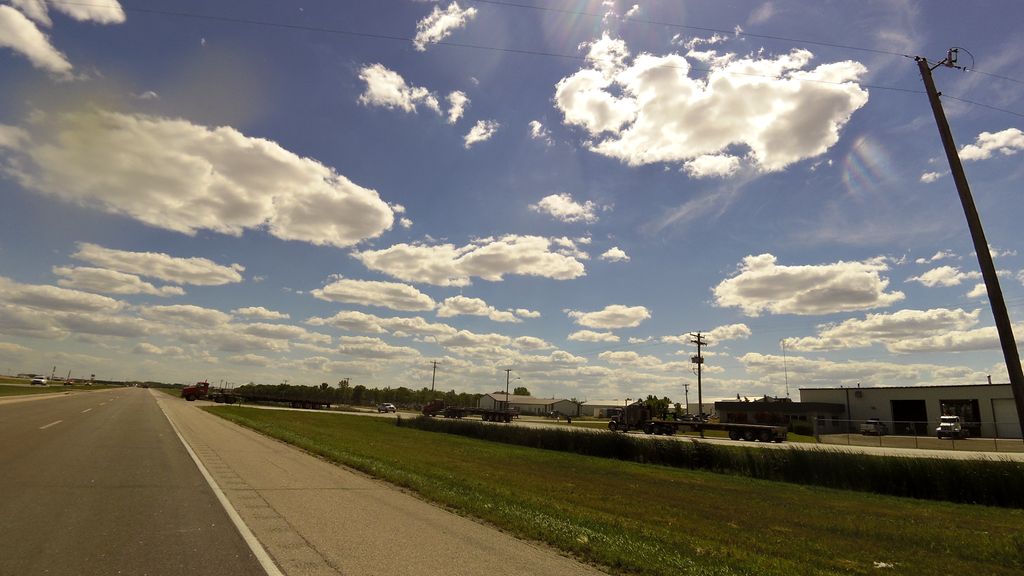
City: winnipeg